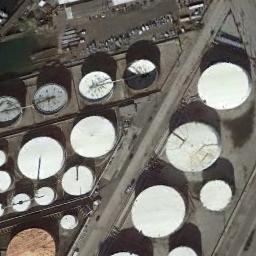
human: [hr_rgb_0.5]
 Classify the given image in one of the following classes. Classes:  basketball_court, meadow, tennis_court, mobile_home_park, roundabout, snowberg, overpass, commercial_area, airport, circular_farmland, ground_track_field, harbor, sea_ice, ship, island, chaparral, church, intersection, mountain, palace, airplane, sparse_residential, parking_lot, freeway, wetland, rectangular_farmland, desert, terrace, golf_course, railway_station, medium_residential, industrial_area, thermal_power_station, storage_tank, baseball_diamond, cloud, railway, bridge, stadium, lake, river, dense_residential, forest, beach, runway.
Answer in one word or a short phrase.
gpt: storage_tank